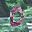
Label: 0